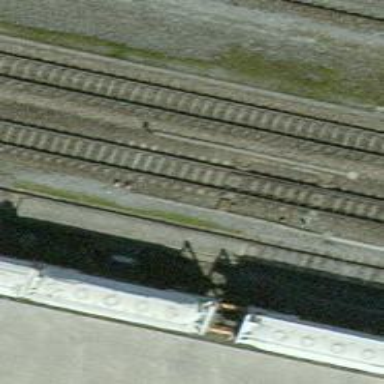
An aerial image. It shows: Single-track railway with electrified contact lines.